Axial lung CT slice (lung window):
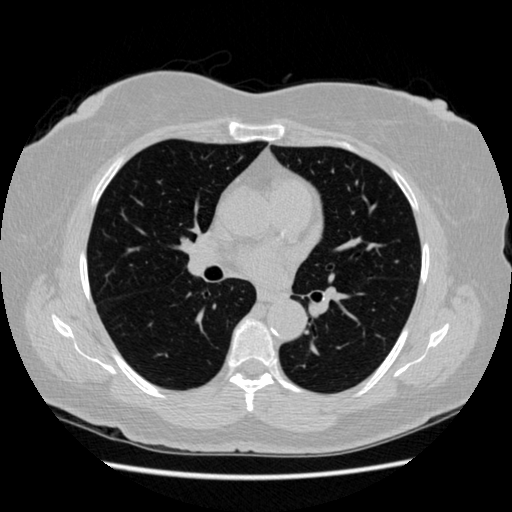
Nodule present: no